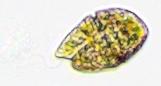
Label: Akashiwo